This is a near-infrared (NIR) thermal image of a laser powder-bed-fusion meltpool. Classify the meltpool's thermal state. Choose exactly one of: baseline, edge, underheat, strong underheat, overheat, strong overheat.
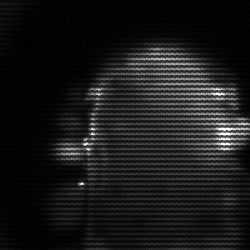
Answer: baseline